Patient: sex F, age 56
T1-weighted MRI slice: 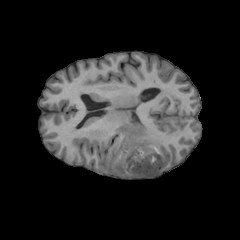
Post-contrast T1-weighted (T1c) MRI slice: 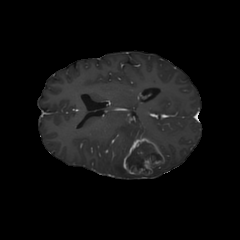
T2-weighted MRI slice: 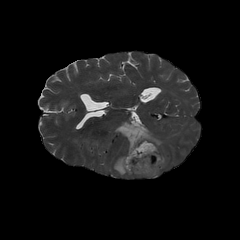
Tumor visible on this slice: yes
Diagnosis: Glioblastoma, IDH-wildtype
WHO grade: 4